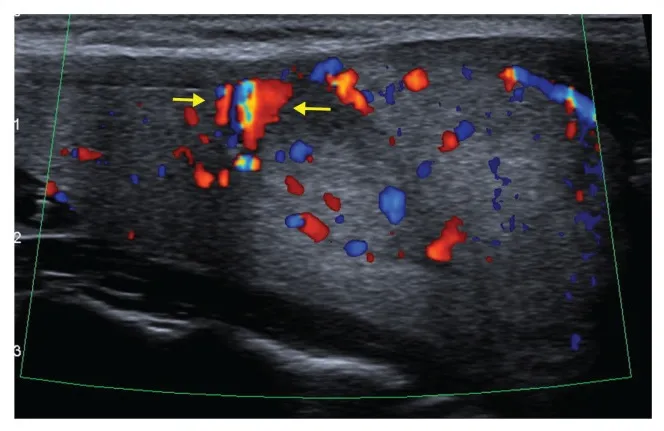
Colour flow Doppler ultrasound (longitudinal view). Focal area of increased flow (yellow arrows) superior and adjacent to the well-defined larger isoechoic nodule.
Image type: radiology (ultrasound)